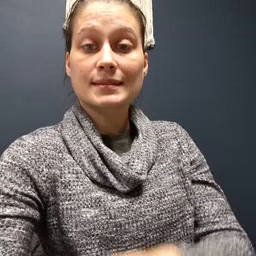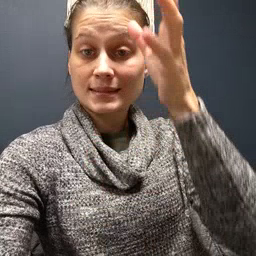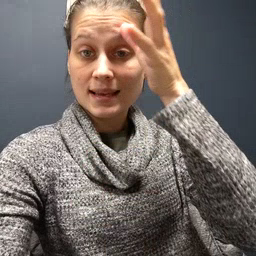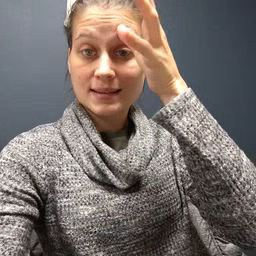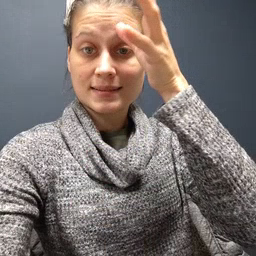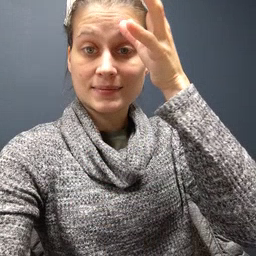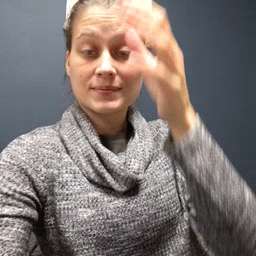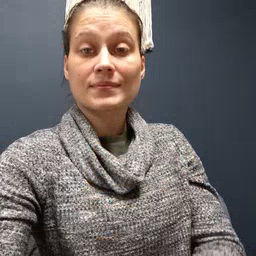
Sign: dad